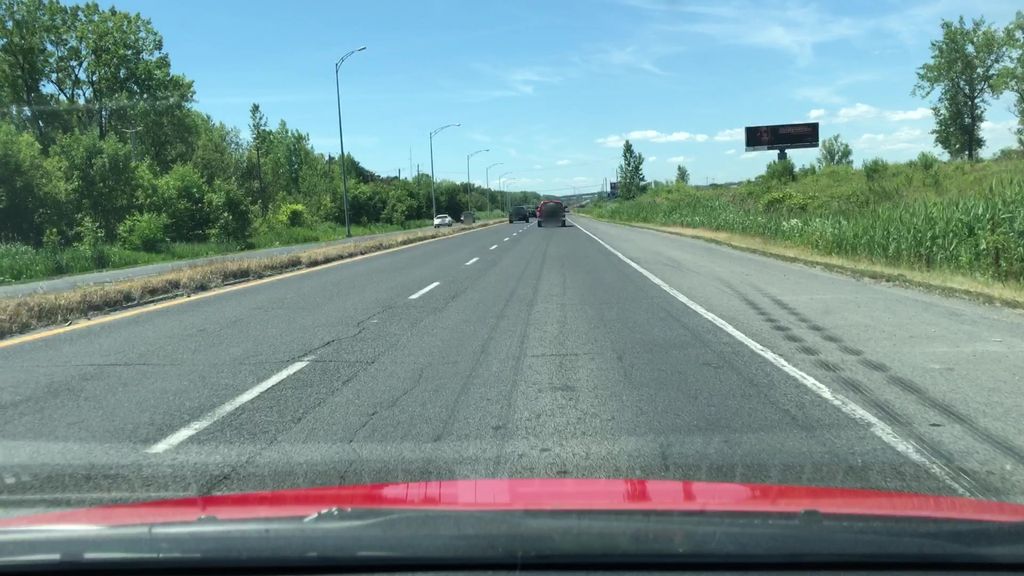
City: montreal